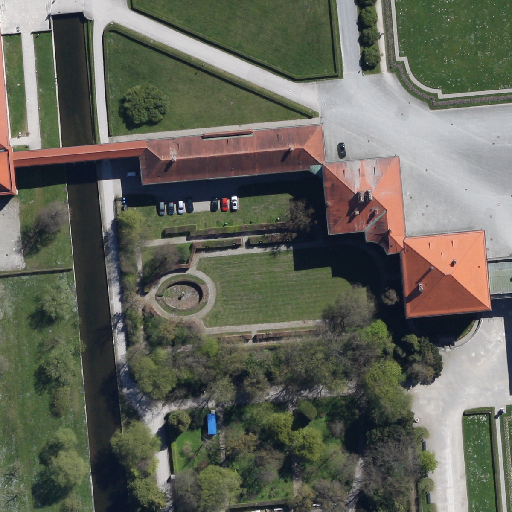
Referring expression: road